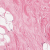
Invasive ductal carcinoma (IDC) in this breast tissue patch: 0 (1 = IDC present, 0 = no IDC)